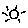
Label: sun